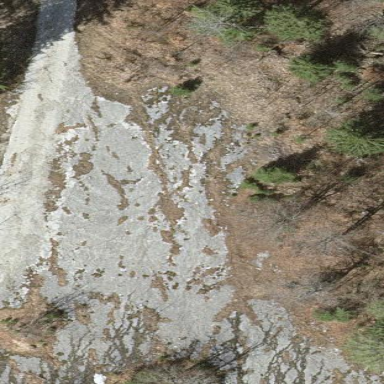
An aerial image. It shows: Landscape of bare rock.